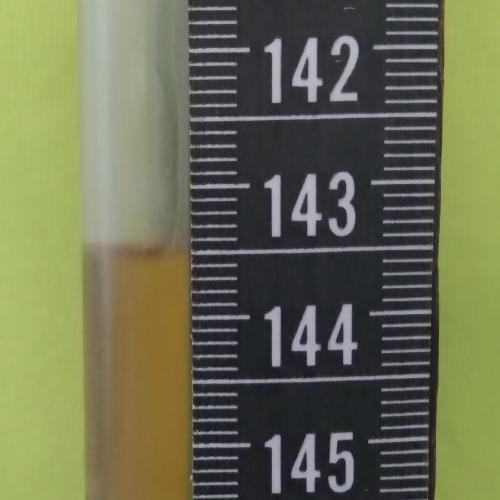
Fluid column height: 143.5 cm